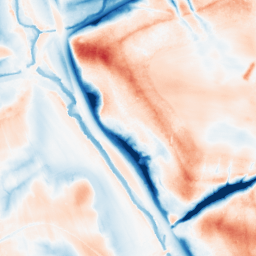
Category: trend_removal
Decomposition family: local_polynomial
Decomposition parameters: window_size: 51
degree: 3
Upsampling method: bicubic
Upsampling parameters: scale: 2
Upsampling scale: 2